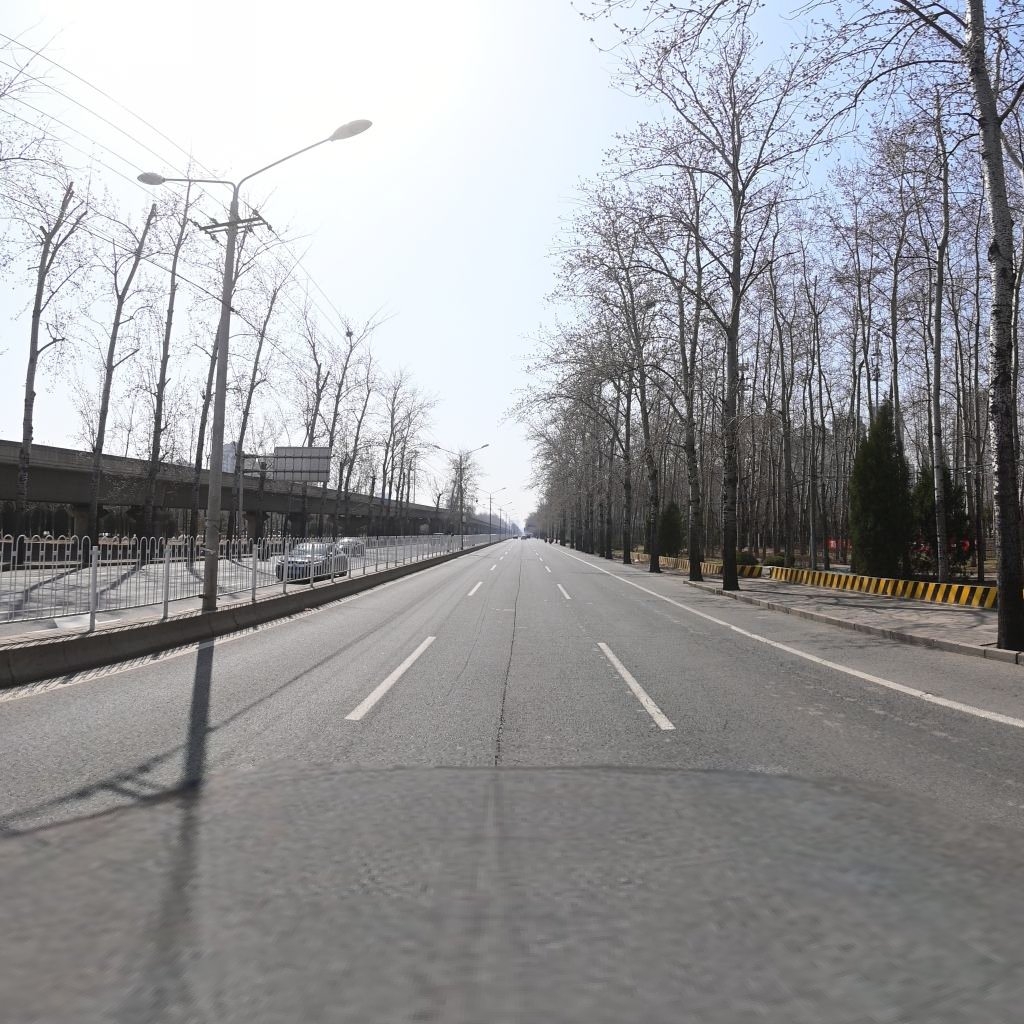
Region: Chaoyang
Road damage annotations: longitudinal crack, longitudinal crack